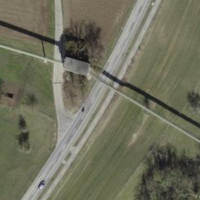
EUNIS habitat code: 25
Species observed at this site:
Phalacrocorax carbo
Phoenicurus ochruros
Corvus corone
Garrulus glandarius
Motacilla alba
Hirundo rustica
Turdus merula